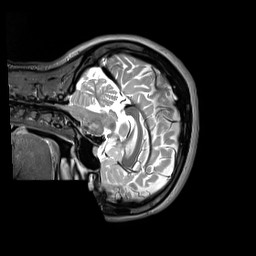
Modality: T2w
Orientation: sagittal
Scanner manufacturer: siemens
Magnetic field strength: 3 T
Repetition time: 3.2 s
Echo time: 0.406 s